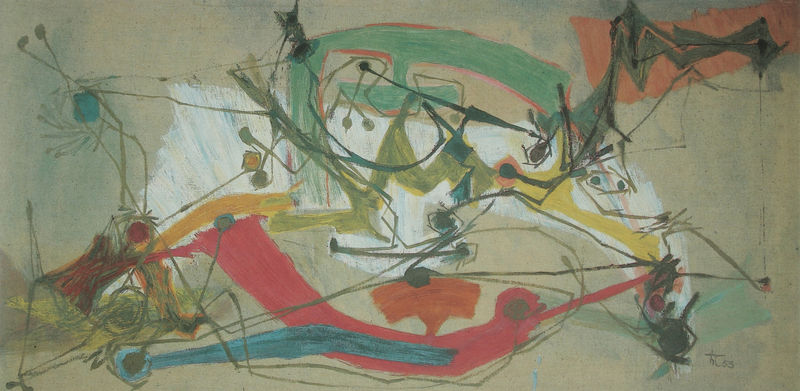
Titel: Mambo I
Künstler: Hann Trier
Institution: Im Besitz des Künstlers
Schlagwörter: blau, weiß, dreieck, gelb, grün, komposition, bunt, grau, hintergrund, orange, schwarz, rot, expressionismus, kreis, abstrakt, modern, farbe, formen, linien, striche, linie, form, strich, hilfe, fließend, schwebend, spirale, zeichung, miro, trier